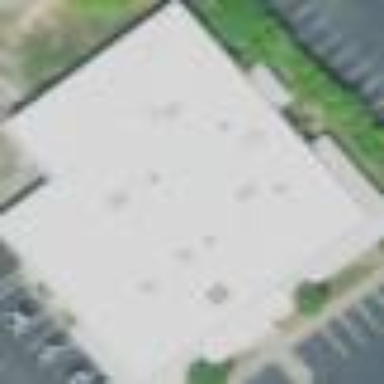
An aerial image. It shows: Building.